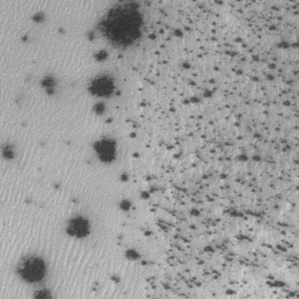
Label: frost